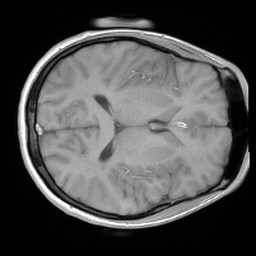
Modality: FLASH
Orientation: axial
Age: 28
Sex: female
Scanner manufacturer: siemens
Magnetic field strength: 3 T
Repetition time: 0.245 s
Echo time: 0.0026 s